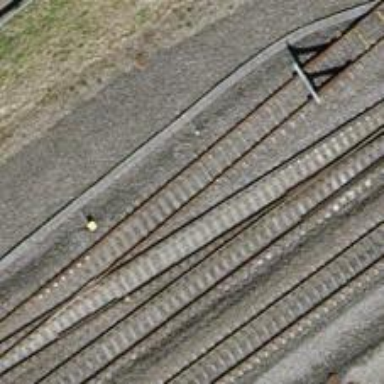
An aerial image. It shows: Railway siding for service.